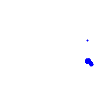
Particle: kaon